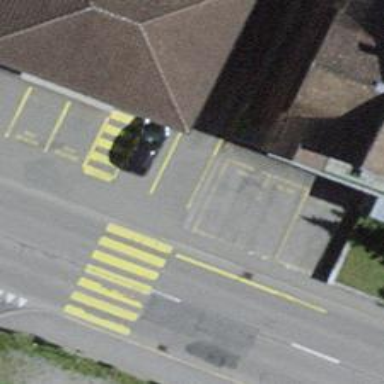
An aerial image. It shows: Asphalt sidewalk along the footway.